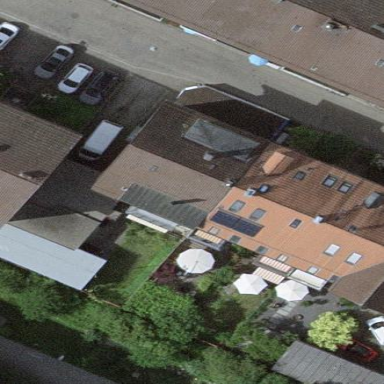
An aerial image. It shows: Gabled roof made of maroon roof tiles on apartment building.